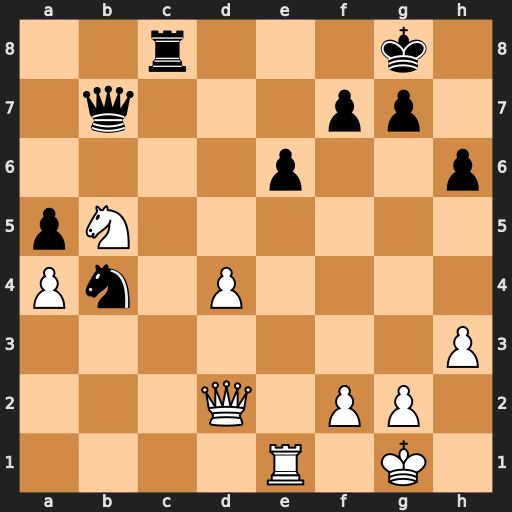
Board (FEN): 2r3k1/1q3pp1/4p2p/pN6/Pn1P4/7P/3Q1PP1/4R1K1
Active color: w
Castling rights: -
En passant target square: -
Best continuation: Nd6 Rc2 Qxc2 Nxc2 Nxb7